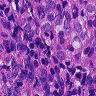
Metastatic tissue present: yes